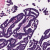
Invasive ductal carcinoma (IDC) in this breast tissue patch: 0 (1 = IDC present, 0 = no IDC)